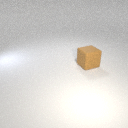
large brown rubber cube